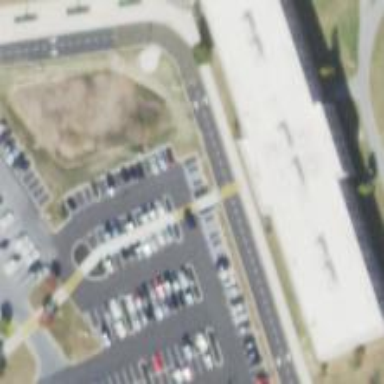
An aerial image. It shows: Parking space is available.